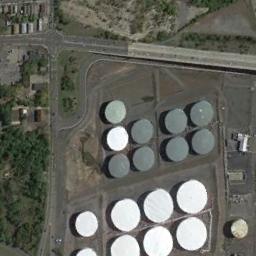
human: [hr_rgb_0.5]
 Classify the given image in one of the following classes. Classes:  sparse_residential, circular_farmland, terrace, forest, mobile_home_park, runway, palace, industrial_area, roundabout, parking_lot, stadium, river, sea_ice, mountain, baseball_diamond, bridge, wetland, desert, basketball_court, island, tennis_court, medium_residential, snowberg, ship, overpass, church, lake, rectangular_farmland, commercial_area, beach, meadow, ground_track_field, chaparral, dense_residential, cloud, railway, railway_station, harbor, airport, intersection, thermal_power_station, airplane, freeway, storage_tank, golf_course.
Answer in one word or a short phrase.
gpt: storage_tank